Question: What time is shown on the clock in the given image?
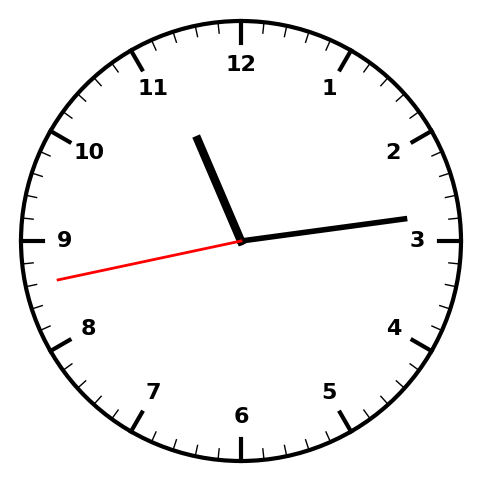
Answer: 11:13:43